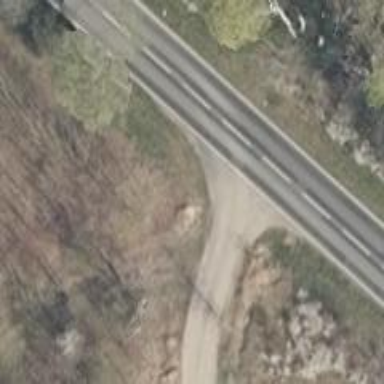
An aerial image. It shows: Secondary road with asphalt surface.